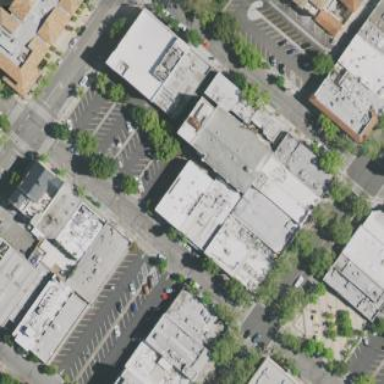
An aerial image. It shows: Retail building that houses cinema.